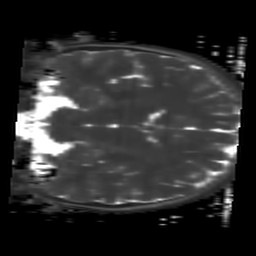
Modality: T2map
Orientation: coronal
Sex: female
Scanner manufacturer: siemens
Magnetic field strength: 3 T
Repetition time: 4 s